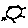
Label: sun